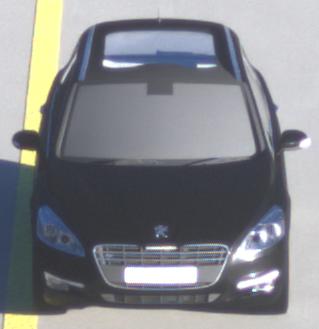
Make: Peugeot
Model: 508 SW 120 VTi
Detailed model: 508 (I) SW
Model produced from: 2011/03
Model produced until: 2014/05
Doors: 5
Color: black
Road condition: dry road
Daytime: sunrise or sunset
Contrast: high contrast